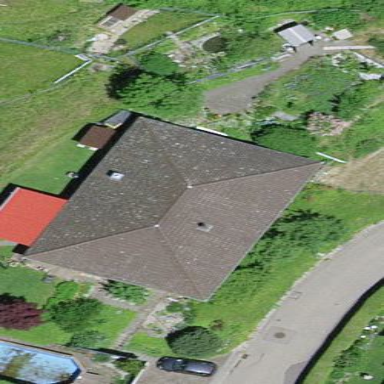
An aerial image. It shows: Simple house.